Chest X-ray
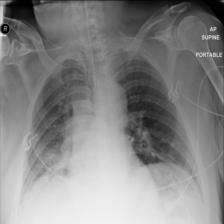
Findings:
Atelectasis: positive
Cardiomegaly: negative
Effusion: negative
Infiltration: negative
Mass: negative
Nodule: negative
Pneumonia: negative
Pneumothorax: negative
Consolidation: negative
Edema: negative
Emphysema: negative
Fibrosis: negative
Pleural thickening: negative
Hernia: negative